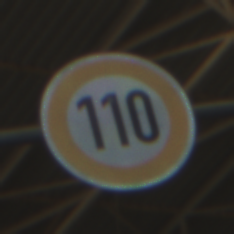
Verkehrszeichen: Geschwindigkeit110
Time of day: Midday
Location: Indoor (Urban)
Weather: NotSpecified
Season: NotSpecified
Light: Natural